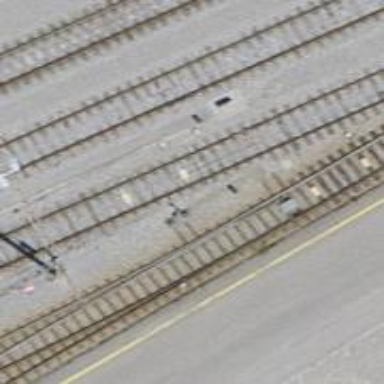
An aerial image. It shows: Railway switch.